Question: '''
<?php
//it is unnecessary to get the data file.
$handle = fopen('data', 'rb');
fread($handle,"64");
//it is no use to parse the first 64 bytes here.
$bytes= fread($handle,"4");
print_r(unpack("L",$bytes));
echo "<br/>";
$bytes= fread($handle,"4");
print_r(unpack("f",$bytes));
echo "<br/>";
$bytes= fread($handle,"4");
print_r(unpack("f",$bytes));
echo "<br/>";
$bytes= fread($handle,"4");
print_r(unpack("f",$bytes));
echo "<br/>";
$bytes= fread($handle,"4");
print_r(unpack("f",$bytes));
echo "<br/>";
$bytes= fread($handle,"4");
print_r(unpack("f",$bytes));
echo "<br/>";
$bytes= fread($handle,"4");
print_r(unpack("f",$bytes));
echo "<br/>";
$bytes= fread($handle,"4");
print_r(unpack("f",$bytes));
echo "<br/>";
?>
'''
I got the right output with the code.
'''
Array ( [1] => 20150416 )
Array ( [1] => 1.0499999523163 )
Array ( [1] => 1.25 )
Array ( [1] => 1.0299999713898 )
Array ( [1] => 1.1900000572205 )
Array ( [1] => 509427008 )
Array ( [1] => 566125248 )
Array ( [1] => 509427008 )
'''
Now I want to compress many unpack statements into one as the form of 'unpack("Lfffffff",$bytes)' with the following code.
'''
<?php
$handle = fopen('data', 'rb');
fread($handle,"64");
//it is no use to parse the first 64 bytes here.
$bytes= fread($handle,"32");
print_r(unpack("Lfffffff",$bytes));
?>
'''
Why I get the only one output,no other parsed data in my result? How to fix it?
'''
Array ( [fffffff] => 20150416 )
'''
The data file was opened with notepad++ and check by the plugin--TextFX .
Only 96 bytes parsed here,the first 64 bytes omitted by fread.

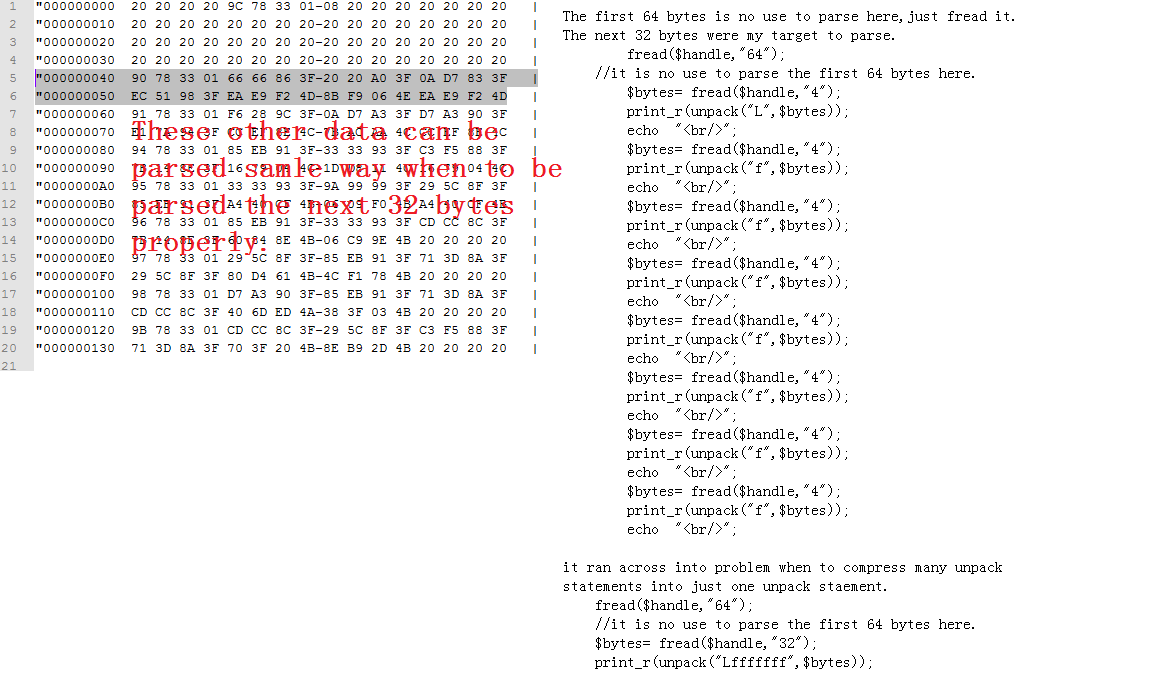
Answer: From the <URL>:
> The unpacked data is stored in an associative array. To accomplish
this you have to name the different format codes and separate them by
a slash /. If a repeater argument is present, then each of the array
keys will have a sequence number behind the given name.
Try this example:
'''
<?php
$array = array (20150416, 1.0499999523163, 1.25, 1.0299999713898, 1.1900000572205, 509427008, 566125248, 509427008);
$output = pack('L', $array[0]);
for($i = 1; $i < 8; $i++) {
$output .= pack('f', $array[$i]);
}
print_r(unpack("LL/f7", $output));
?>
'''
In 'unpack("LL/f7", $output)' the first 'L' refers to the second 'L' to the index in the array (see the first element in the output) the '/' (read the first part of the answer) and 'f' refers to and the '7' to seven float values.
Output:
'''
Array
(
[L] => 20150416
[1] => 1.0499999523163
[2] => 1.25
[3] => 1.0299999713898
[4] => 1.1900000572205
[5] => 509427008
[6] => 566125248
[7] => 509427008
)
'''
In your case should be:
'''
<?php
$handle = fopen('data', 'rb');
$bytes= fread($handle,"32");
print_r(unpack("LL/f7",$bytes));
?>
'''